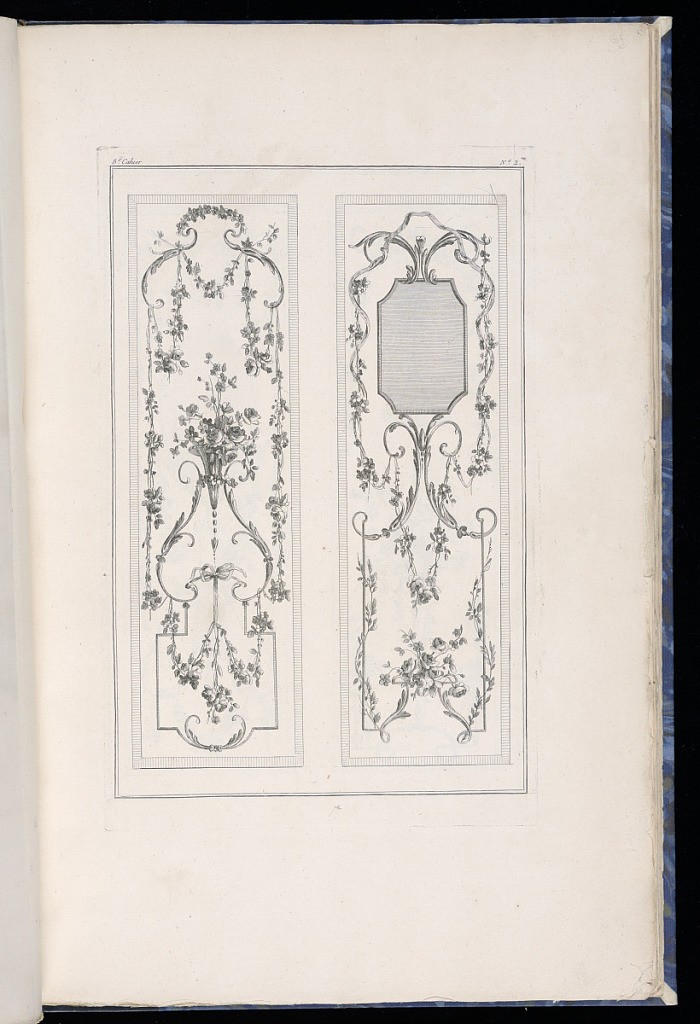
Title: Decorative Panel Designs
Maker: Pierre Ranson, French, 1736–1786
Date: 1777–79
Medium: Etching on paper
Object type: Print
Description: Design for two rectangular decorative panels featuring arabesque motifs including scrolling acanthus leaves (rinceaux), fleurons, flowers, festoons of flowers, a medallion, and ribbons. The plate is numbered.